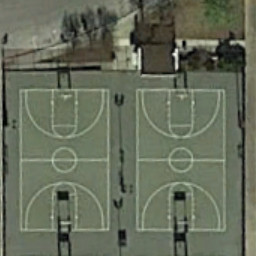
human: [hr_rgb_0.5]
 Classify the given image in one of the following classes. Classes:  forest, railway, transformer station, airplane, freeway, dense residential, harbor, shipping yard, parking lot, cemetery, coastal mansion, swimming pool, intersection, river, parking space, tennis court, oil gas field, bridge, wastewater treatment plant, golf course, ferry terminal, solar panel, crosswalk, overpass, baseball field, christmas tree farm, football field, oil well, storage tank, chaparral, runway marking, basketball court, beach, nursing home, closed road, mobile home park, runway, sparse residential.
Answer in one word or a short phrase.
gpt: basketball court